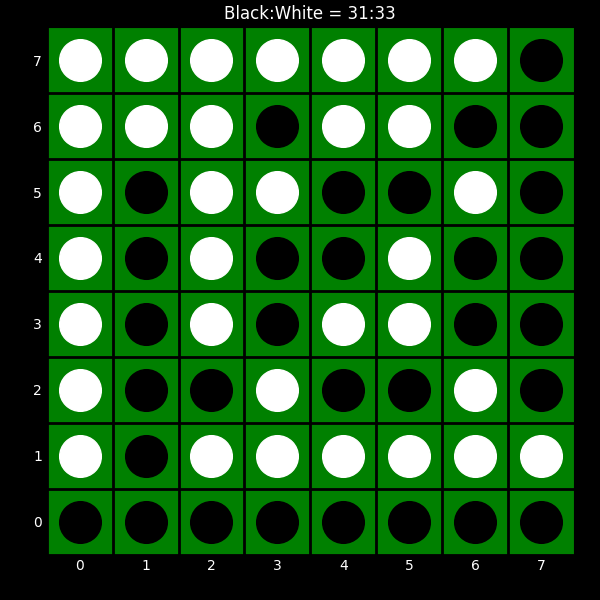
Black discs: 31
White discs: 33